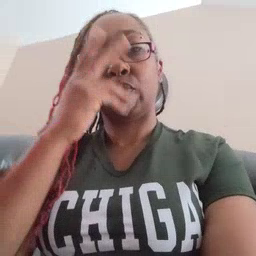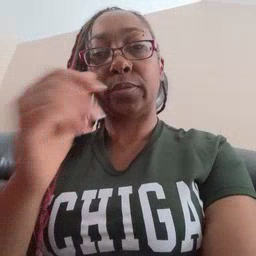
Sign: pretty